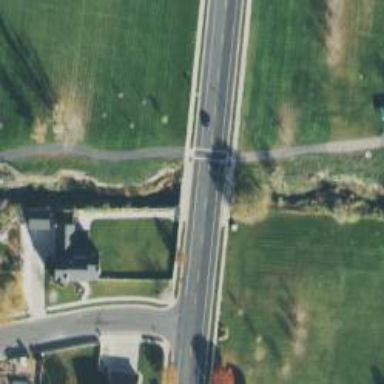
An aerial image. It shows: Culvert tunnel.